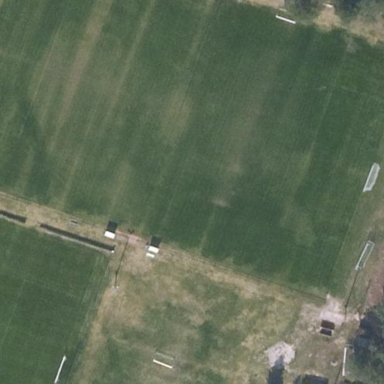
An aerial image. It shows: Soccer pitch for leisureland activities.